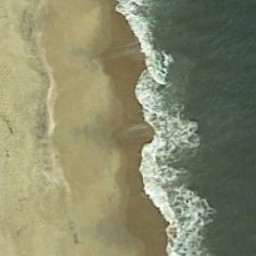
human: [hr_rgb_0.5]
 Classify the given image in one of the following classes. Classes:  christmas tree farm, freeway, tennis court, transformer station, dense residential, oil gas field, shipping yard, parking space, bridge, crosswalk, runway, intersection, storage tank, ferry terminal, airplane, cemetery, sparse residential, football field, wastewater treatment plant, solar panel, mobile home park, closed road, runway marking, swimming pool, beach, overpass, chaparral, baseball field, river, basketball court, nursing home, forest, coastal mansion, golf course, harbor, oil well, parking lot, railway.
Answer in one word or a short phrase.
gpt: beach